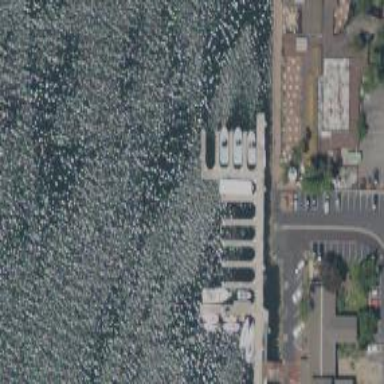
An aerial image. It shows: Man-made pier.